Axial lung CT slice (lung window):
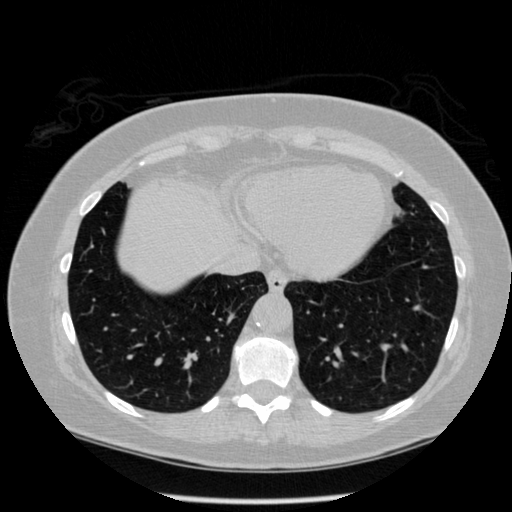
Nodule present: no